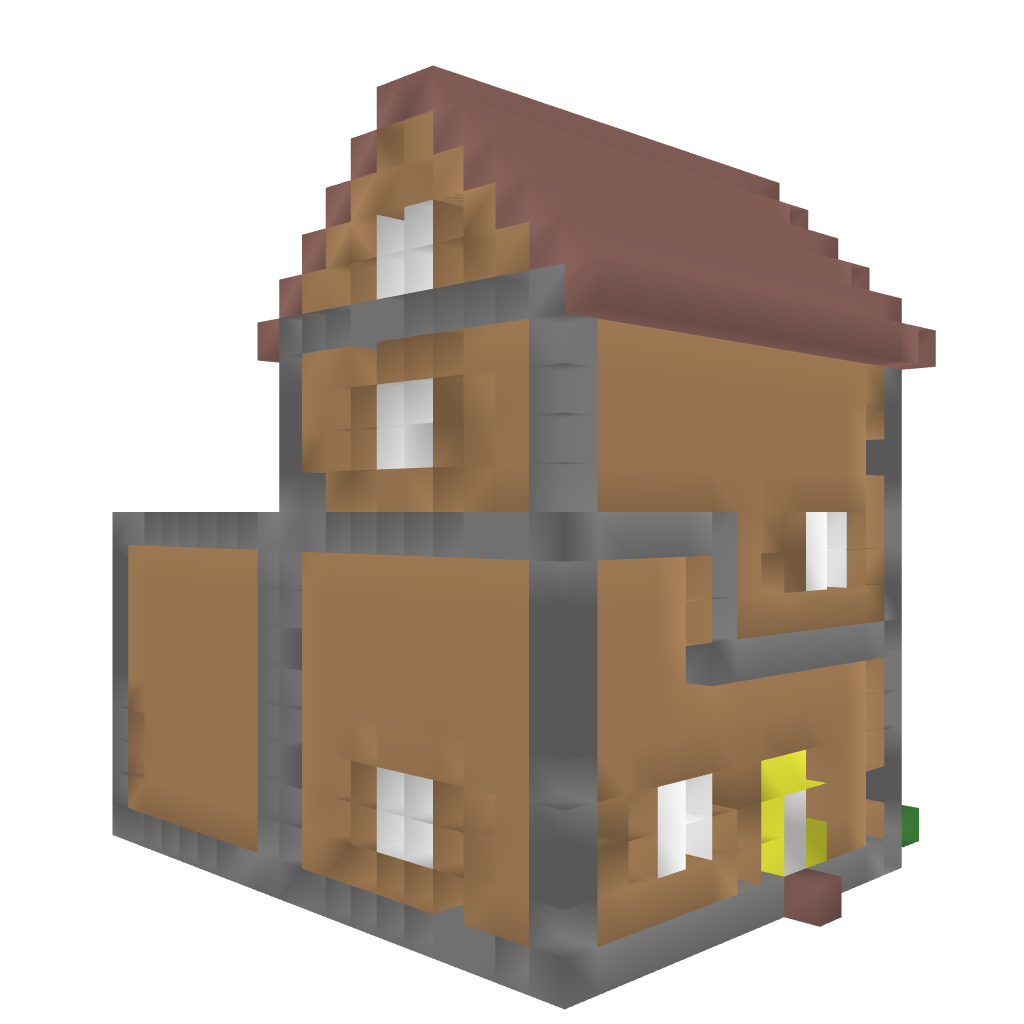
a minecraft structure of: high quality house made out of wood with a white door and white windows and some green grass